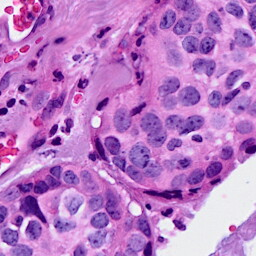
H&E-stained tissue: Breast